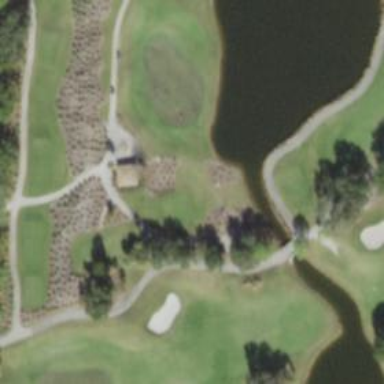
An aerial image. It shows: Service road used as golf cart path.